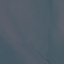
Land use / land cover: SeaLake